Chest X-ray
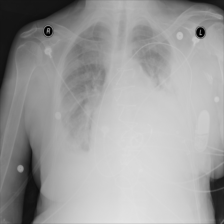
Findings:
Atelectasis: negative
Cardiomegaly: negative
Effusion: positive
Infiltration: negative
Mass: negative
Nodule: negative
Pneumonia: negative
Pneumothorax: negative
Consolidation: negative
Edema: negative
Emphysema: negative
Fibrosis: negative
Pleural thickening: negative
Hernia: negative